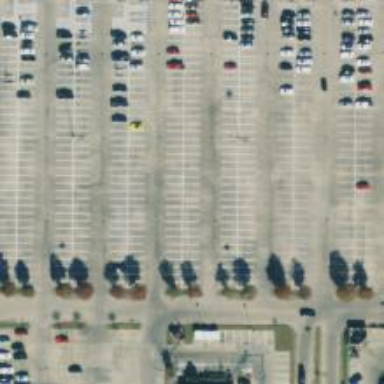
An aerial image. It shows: Parking space.